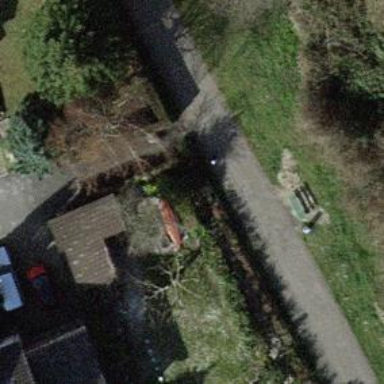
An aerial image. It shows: Footway along the road.